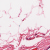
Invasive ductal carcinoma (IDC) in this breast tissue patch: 0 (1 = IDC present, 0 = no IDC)